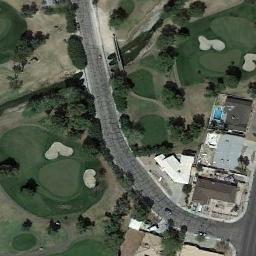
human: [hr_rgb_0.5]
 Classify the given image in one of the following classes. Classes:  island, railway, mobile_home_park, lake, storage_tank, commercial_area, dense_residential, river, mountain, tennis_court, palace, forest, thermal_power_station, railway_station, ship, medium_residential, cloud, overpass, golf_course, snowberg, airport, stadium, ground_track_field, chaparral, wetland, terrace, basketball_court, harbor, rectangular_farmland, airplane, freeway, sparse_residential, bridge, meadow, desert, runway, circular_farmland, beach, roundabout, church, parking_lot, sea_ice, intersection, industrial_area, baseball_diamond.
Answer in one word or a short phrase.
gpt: golf_course